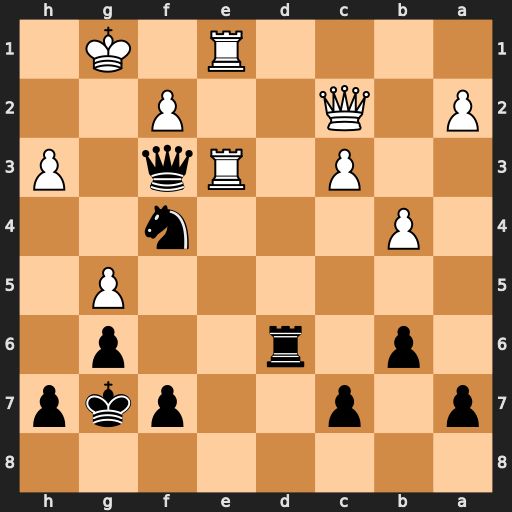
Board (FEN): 8/p1p2pkp/1p1r2p1/6P1/1P3n2/2P1Rq1P/P1Q2P2/4R1K1
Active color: b
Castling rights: -
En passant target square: -
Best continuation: Qg2#